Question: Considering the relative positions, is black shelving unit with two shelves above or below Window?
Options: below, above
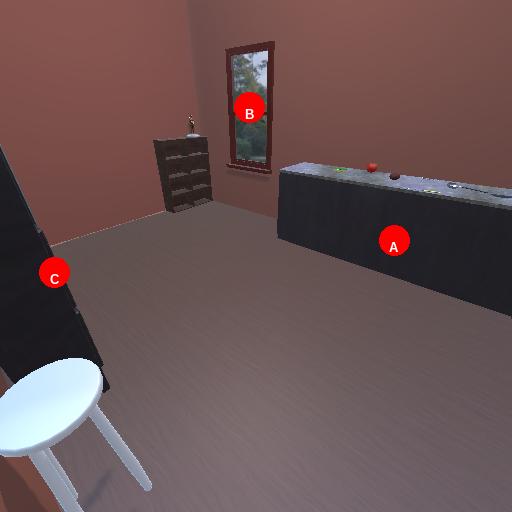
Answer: below